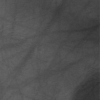
Label: not_dusty